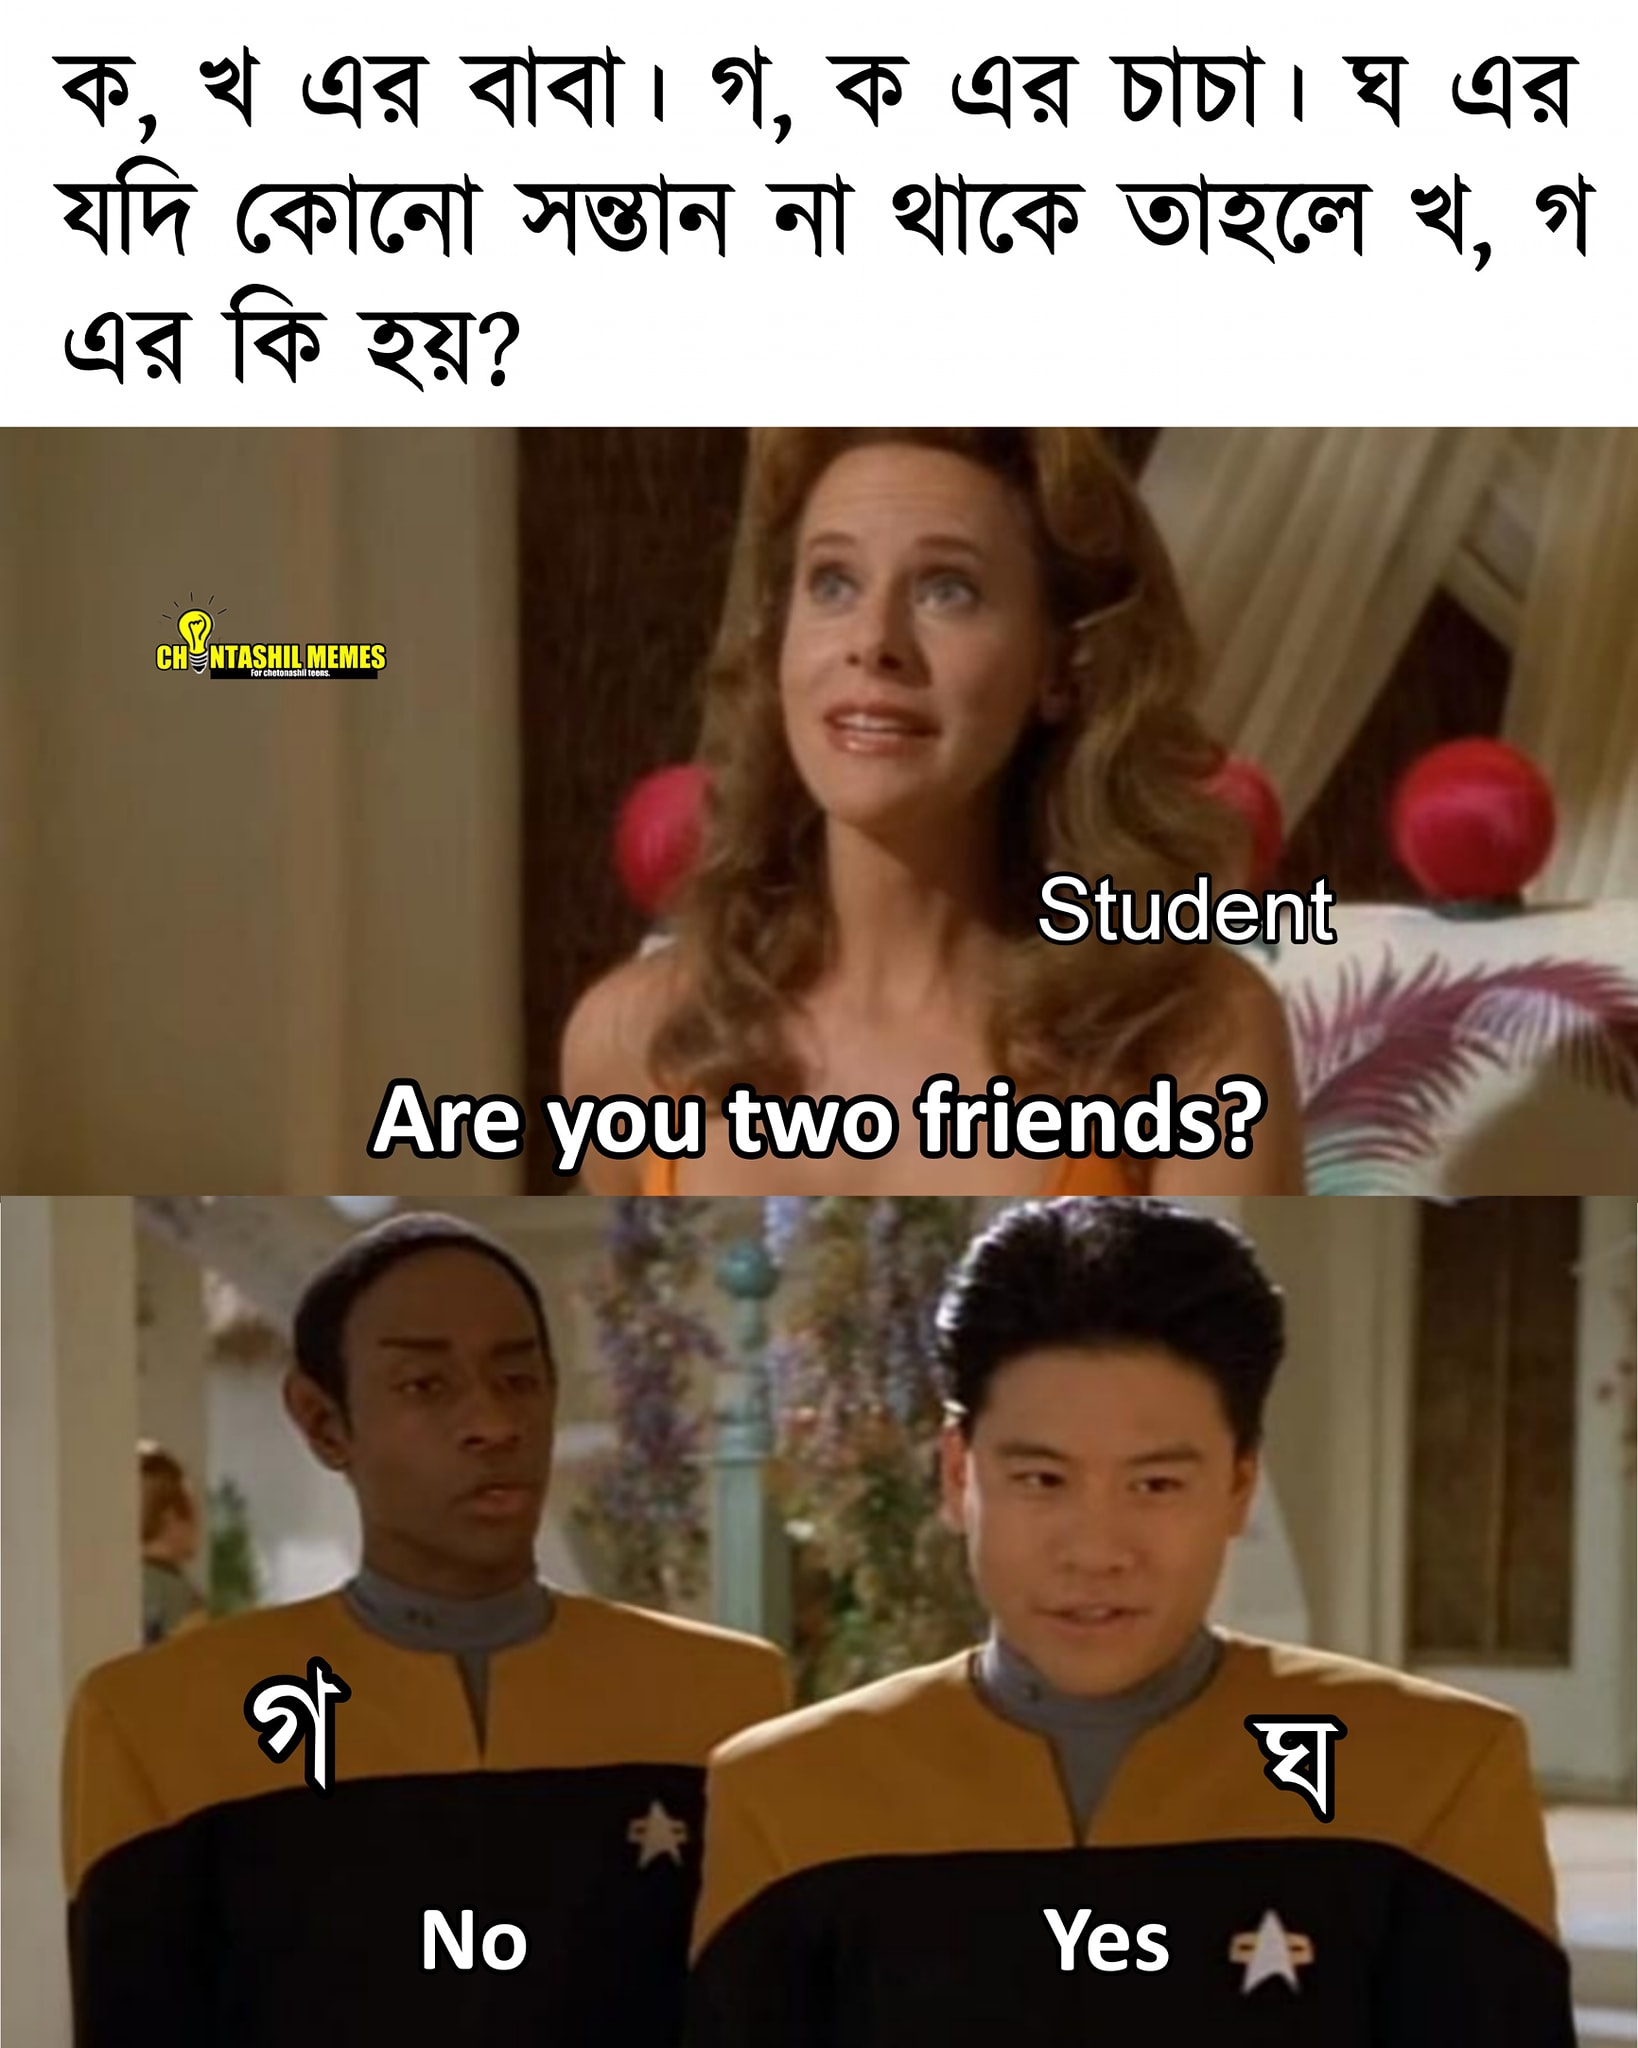
Caption: ক, খ এর বাবা । গ, ক এর চাচা । ঘ এর যদি কোনো সন্তান না থাকে তাহলে খ, গ এর কি হয় Student     Are you two friends?    গ  No    ঘ  Yes
Label: non-hate